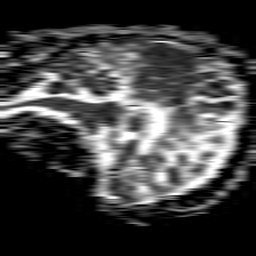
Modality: ADC
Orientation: sagittal
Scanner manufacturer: philips
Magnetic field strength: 1.5 T
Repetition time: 4.6 s
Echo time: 0.08517 s